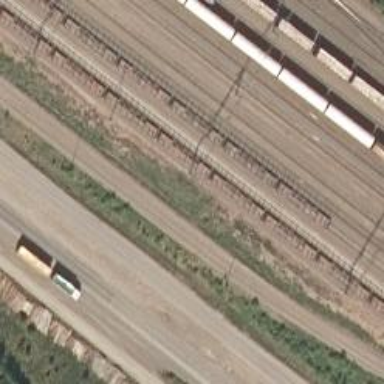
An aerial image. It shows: Rail yard with electrified contact lines for the railway.